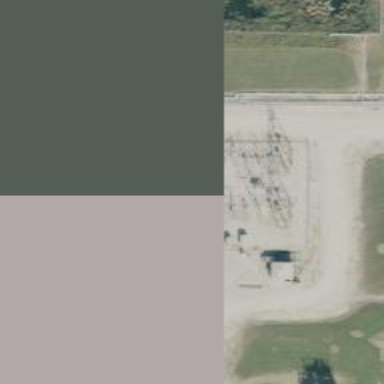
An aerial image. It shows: Switch used for power control.